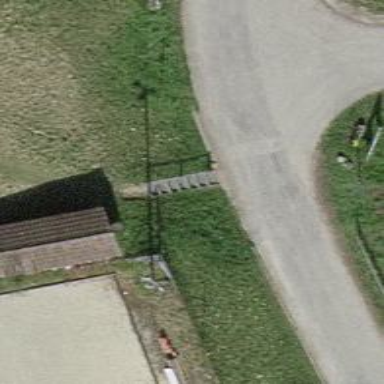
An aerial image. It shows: Road with steps.